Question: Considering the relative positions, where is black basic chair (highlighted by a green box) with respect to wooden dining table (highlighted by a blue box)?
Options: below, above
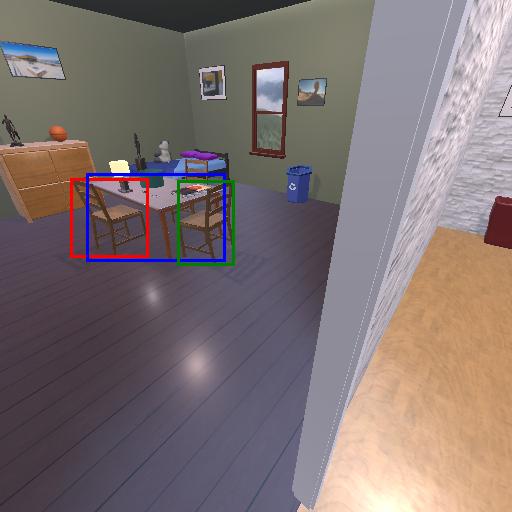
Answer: below